An envelope spectrum derived from a bearing vibration measurement is shown; the reference markers locate BPFO, BPFI, BSF and FTF for this bearing geometry and shaft speed. Diagnose the bearing from this image, choosing from: normal, inner_race, outer_race, ball.
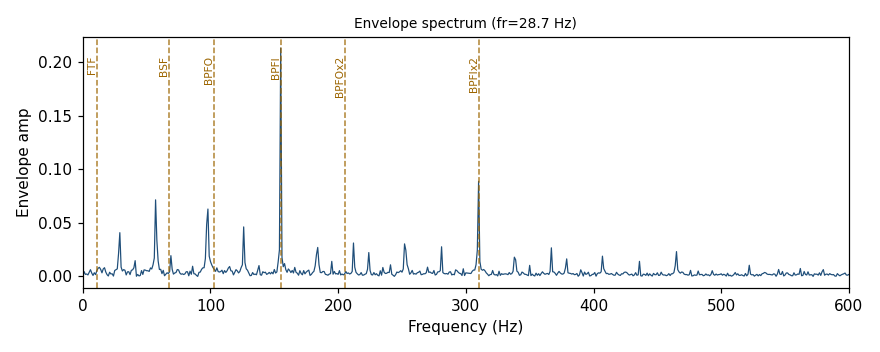
Answer: inner_race